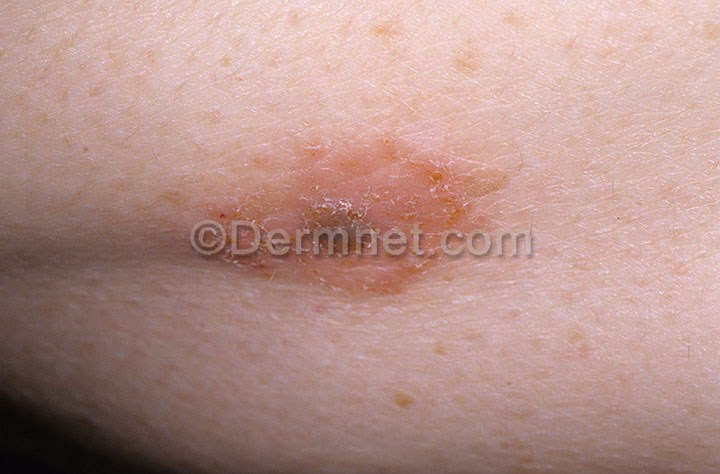
Disease: Seborrheic Keratoses and other Benign Tumors